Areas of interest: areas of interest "Huai'an Xiyou Theme Park"
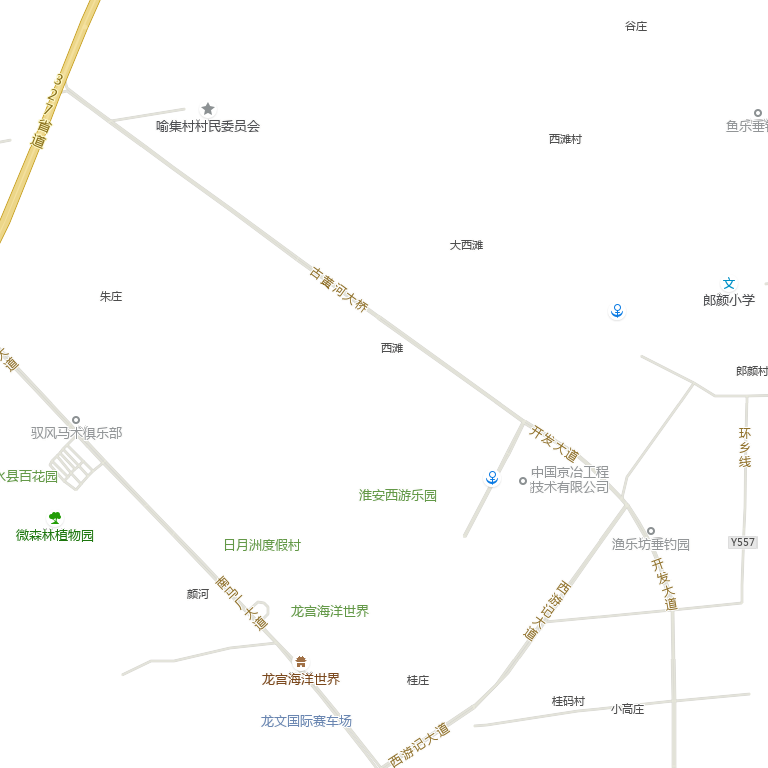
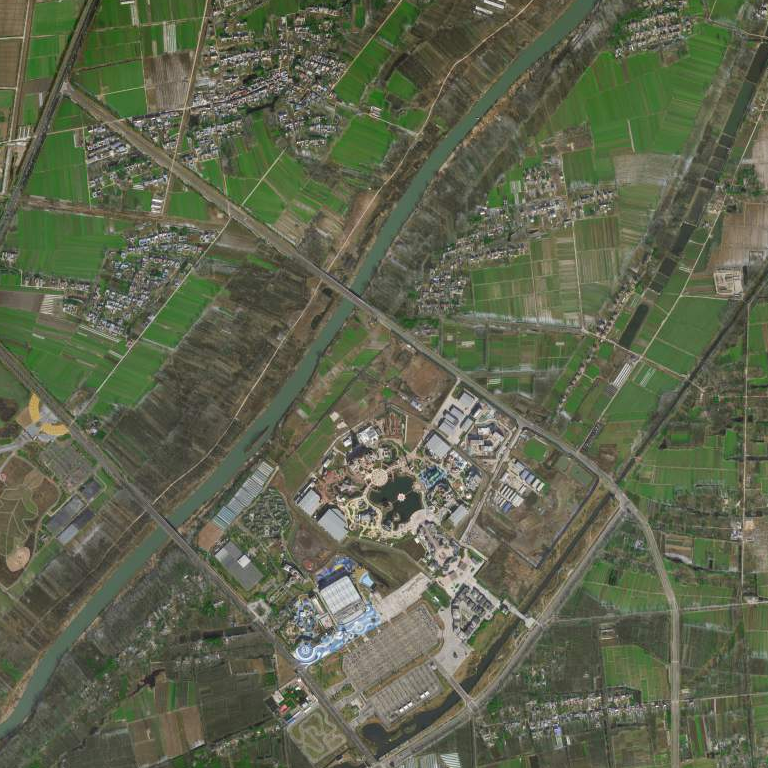